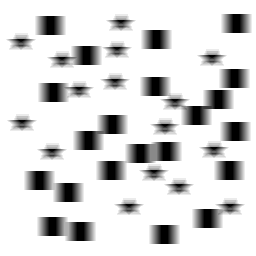
Squares: 22
Triangles: 0
Stars: 16
Total shapes: 38